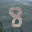
Label: 8